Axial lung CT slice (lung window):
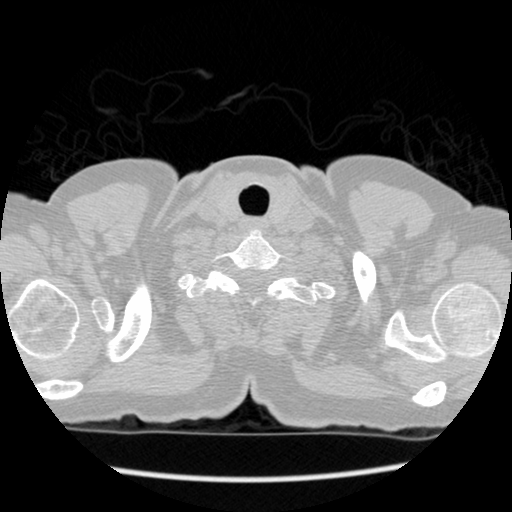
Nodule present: no